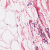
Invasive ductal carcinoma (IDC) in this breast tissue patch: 0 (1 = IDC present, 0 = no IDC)